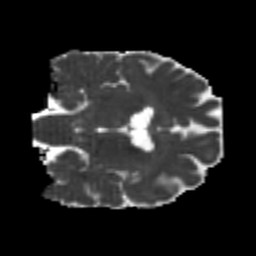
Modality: MD
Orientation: coronal
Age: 26
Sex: male
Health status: healthy
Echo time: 0.074 s